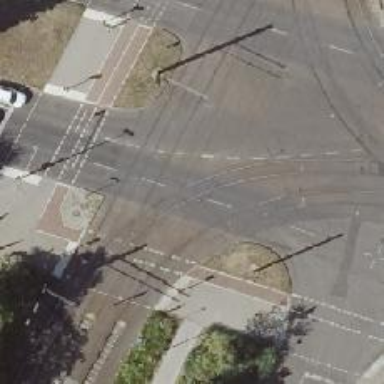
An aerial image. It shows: Tram level crossing on the railway.